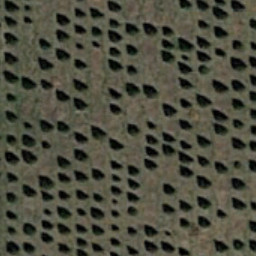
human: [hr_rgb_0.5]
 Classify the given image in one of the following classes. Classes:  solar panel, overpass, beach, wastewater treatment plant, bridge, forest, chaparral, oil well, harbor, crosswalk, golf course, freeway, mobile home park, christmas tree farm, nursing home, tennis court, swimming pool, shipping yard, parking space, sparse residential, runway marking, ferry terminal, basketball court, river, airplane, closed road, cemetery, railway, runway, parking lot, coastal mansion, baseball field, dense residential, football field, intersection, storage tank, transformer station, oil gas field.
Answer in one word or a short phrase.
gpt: christmas tree farm